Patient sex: F
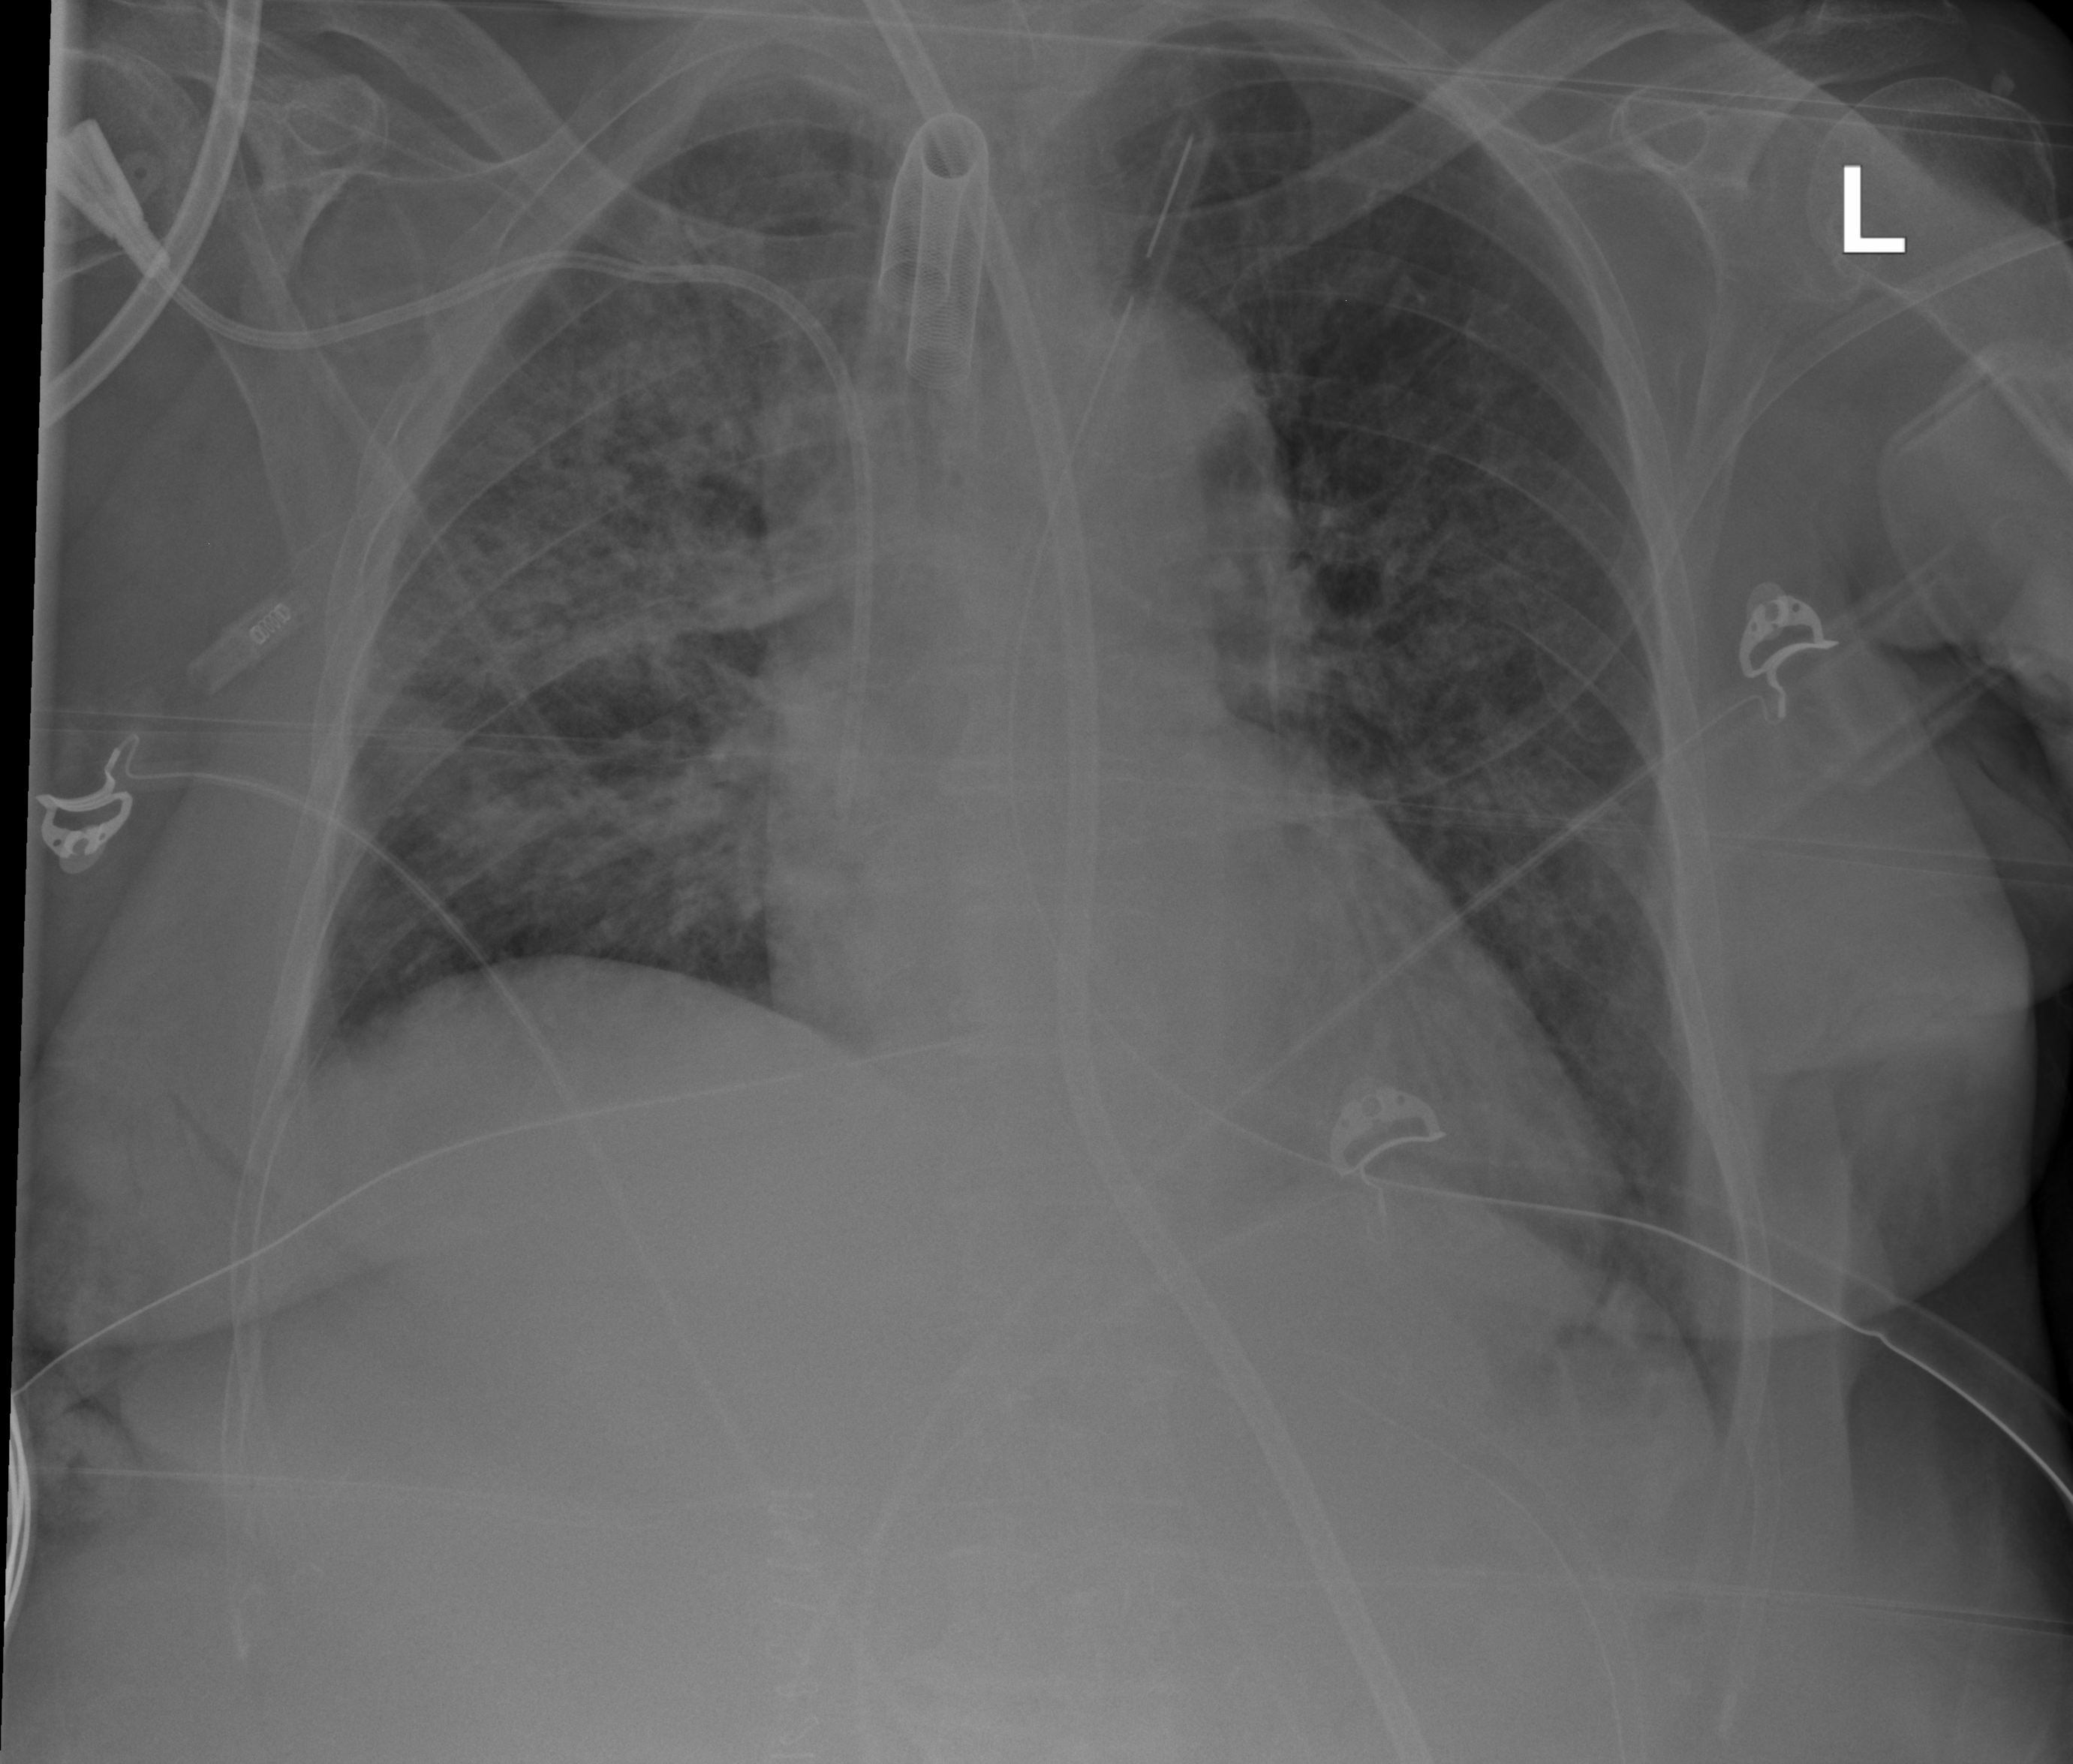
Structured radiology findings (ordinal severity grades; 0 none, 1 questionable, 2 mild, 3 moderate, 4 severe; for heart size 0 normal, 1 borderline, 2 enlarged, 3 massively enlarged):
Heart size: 2
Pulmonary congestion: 2
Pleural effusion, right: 2
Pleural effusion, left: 1
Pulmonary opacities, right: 3
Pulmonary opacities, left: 2
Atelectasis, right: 3
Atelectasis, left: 2